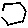
Label: hexagon